Field crop: maize
Growth stage: 2
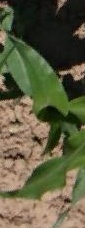
Species: maize